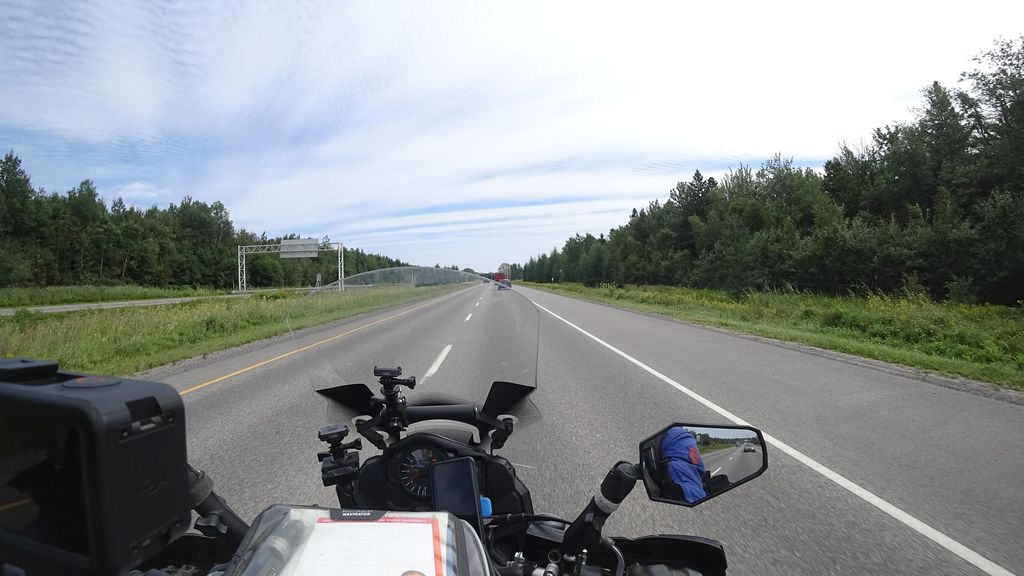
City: quebec_city